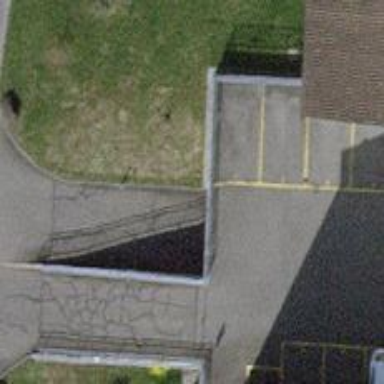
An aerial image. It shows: Entrance leading to parking area.